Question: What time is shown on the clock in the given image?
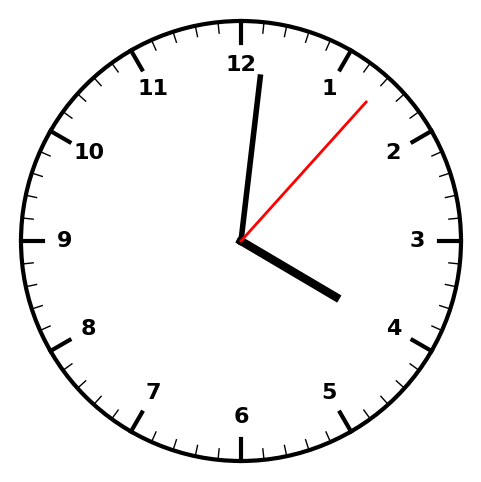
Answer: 04:01:07